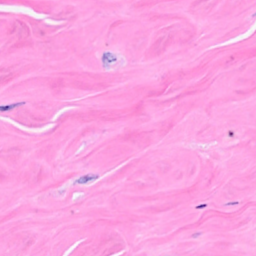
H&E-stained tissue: Breast